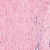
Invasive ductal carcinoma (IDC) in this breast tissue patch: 0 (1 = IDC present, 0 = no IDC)